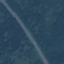
Land use / land cover: Highway